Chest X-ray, PA view. Patient: 56 years old, sex F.
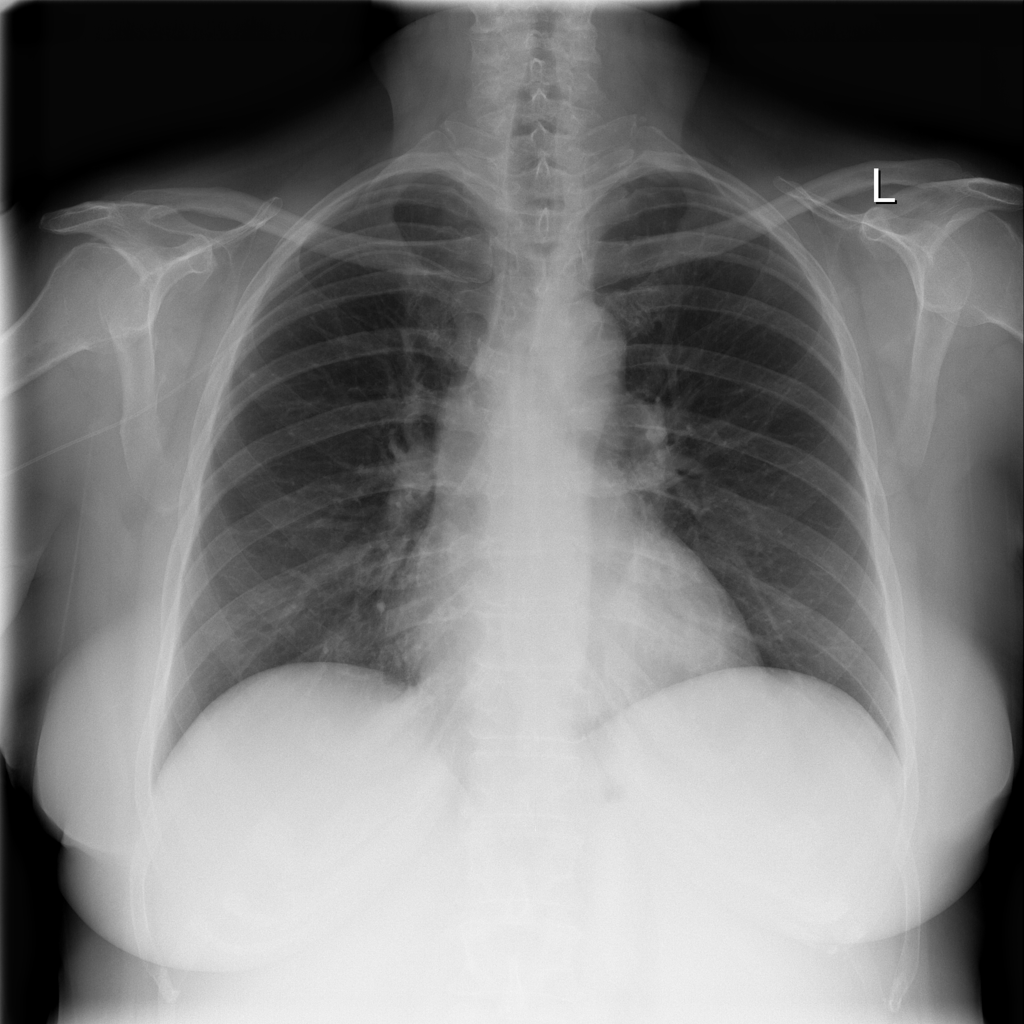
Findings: No Finding